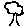
Label: tree